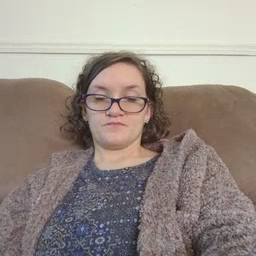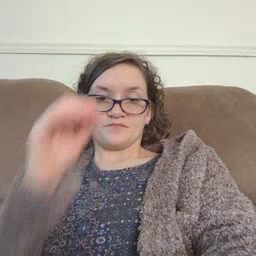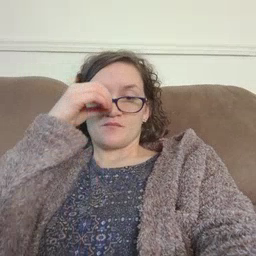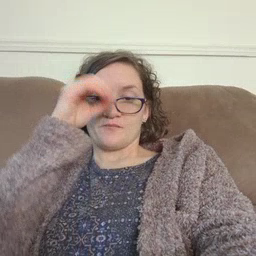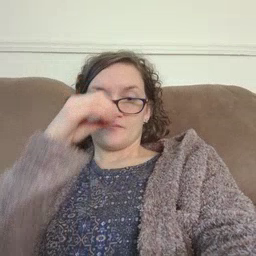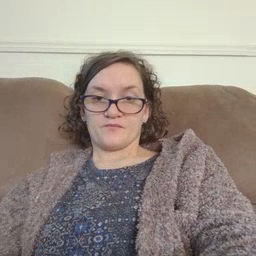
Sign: owl